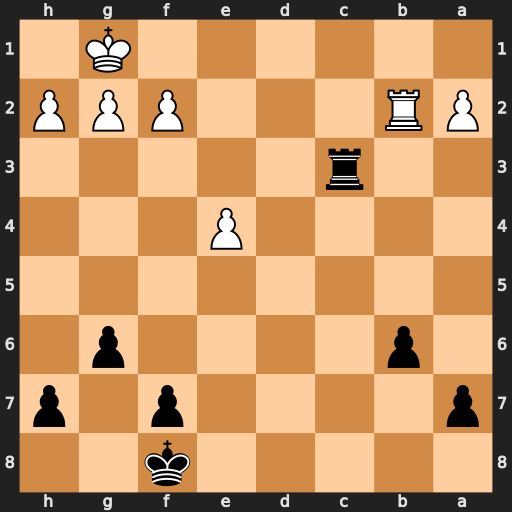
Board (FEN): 5k2/p4p1p/1p4p1/8/4P3/2r5/PR3PPP/6K1
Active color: b
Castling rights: -
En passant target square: -
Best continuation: Rc1#